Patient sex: M
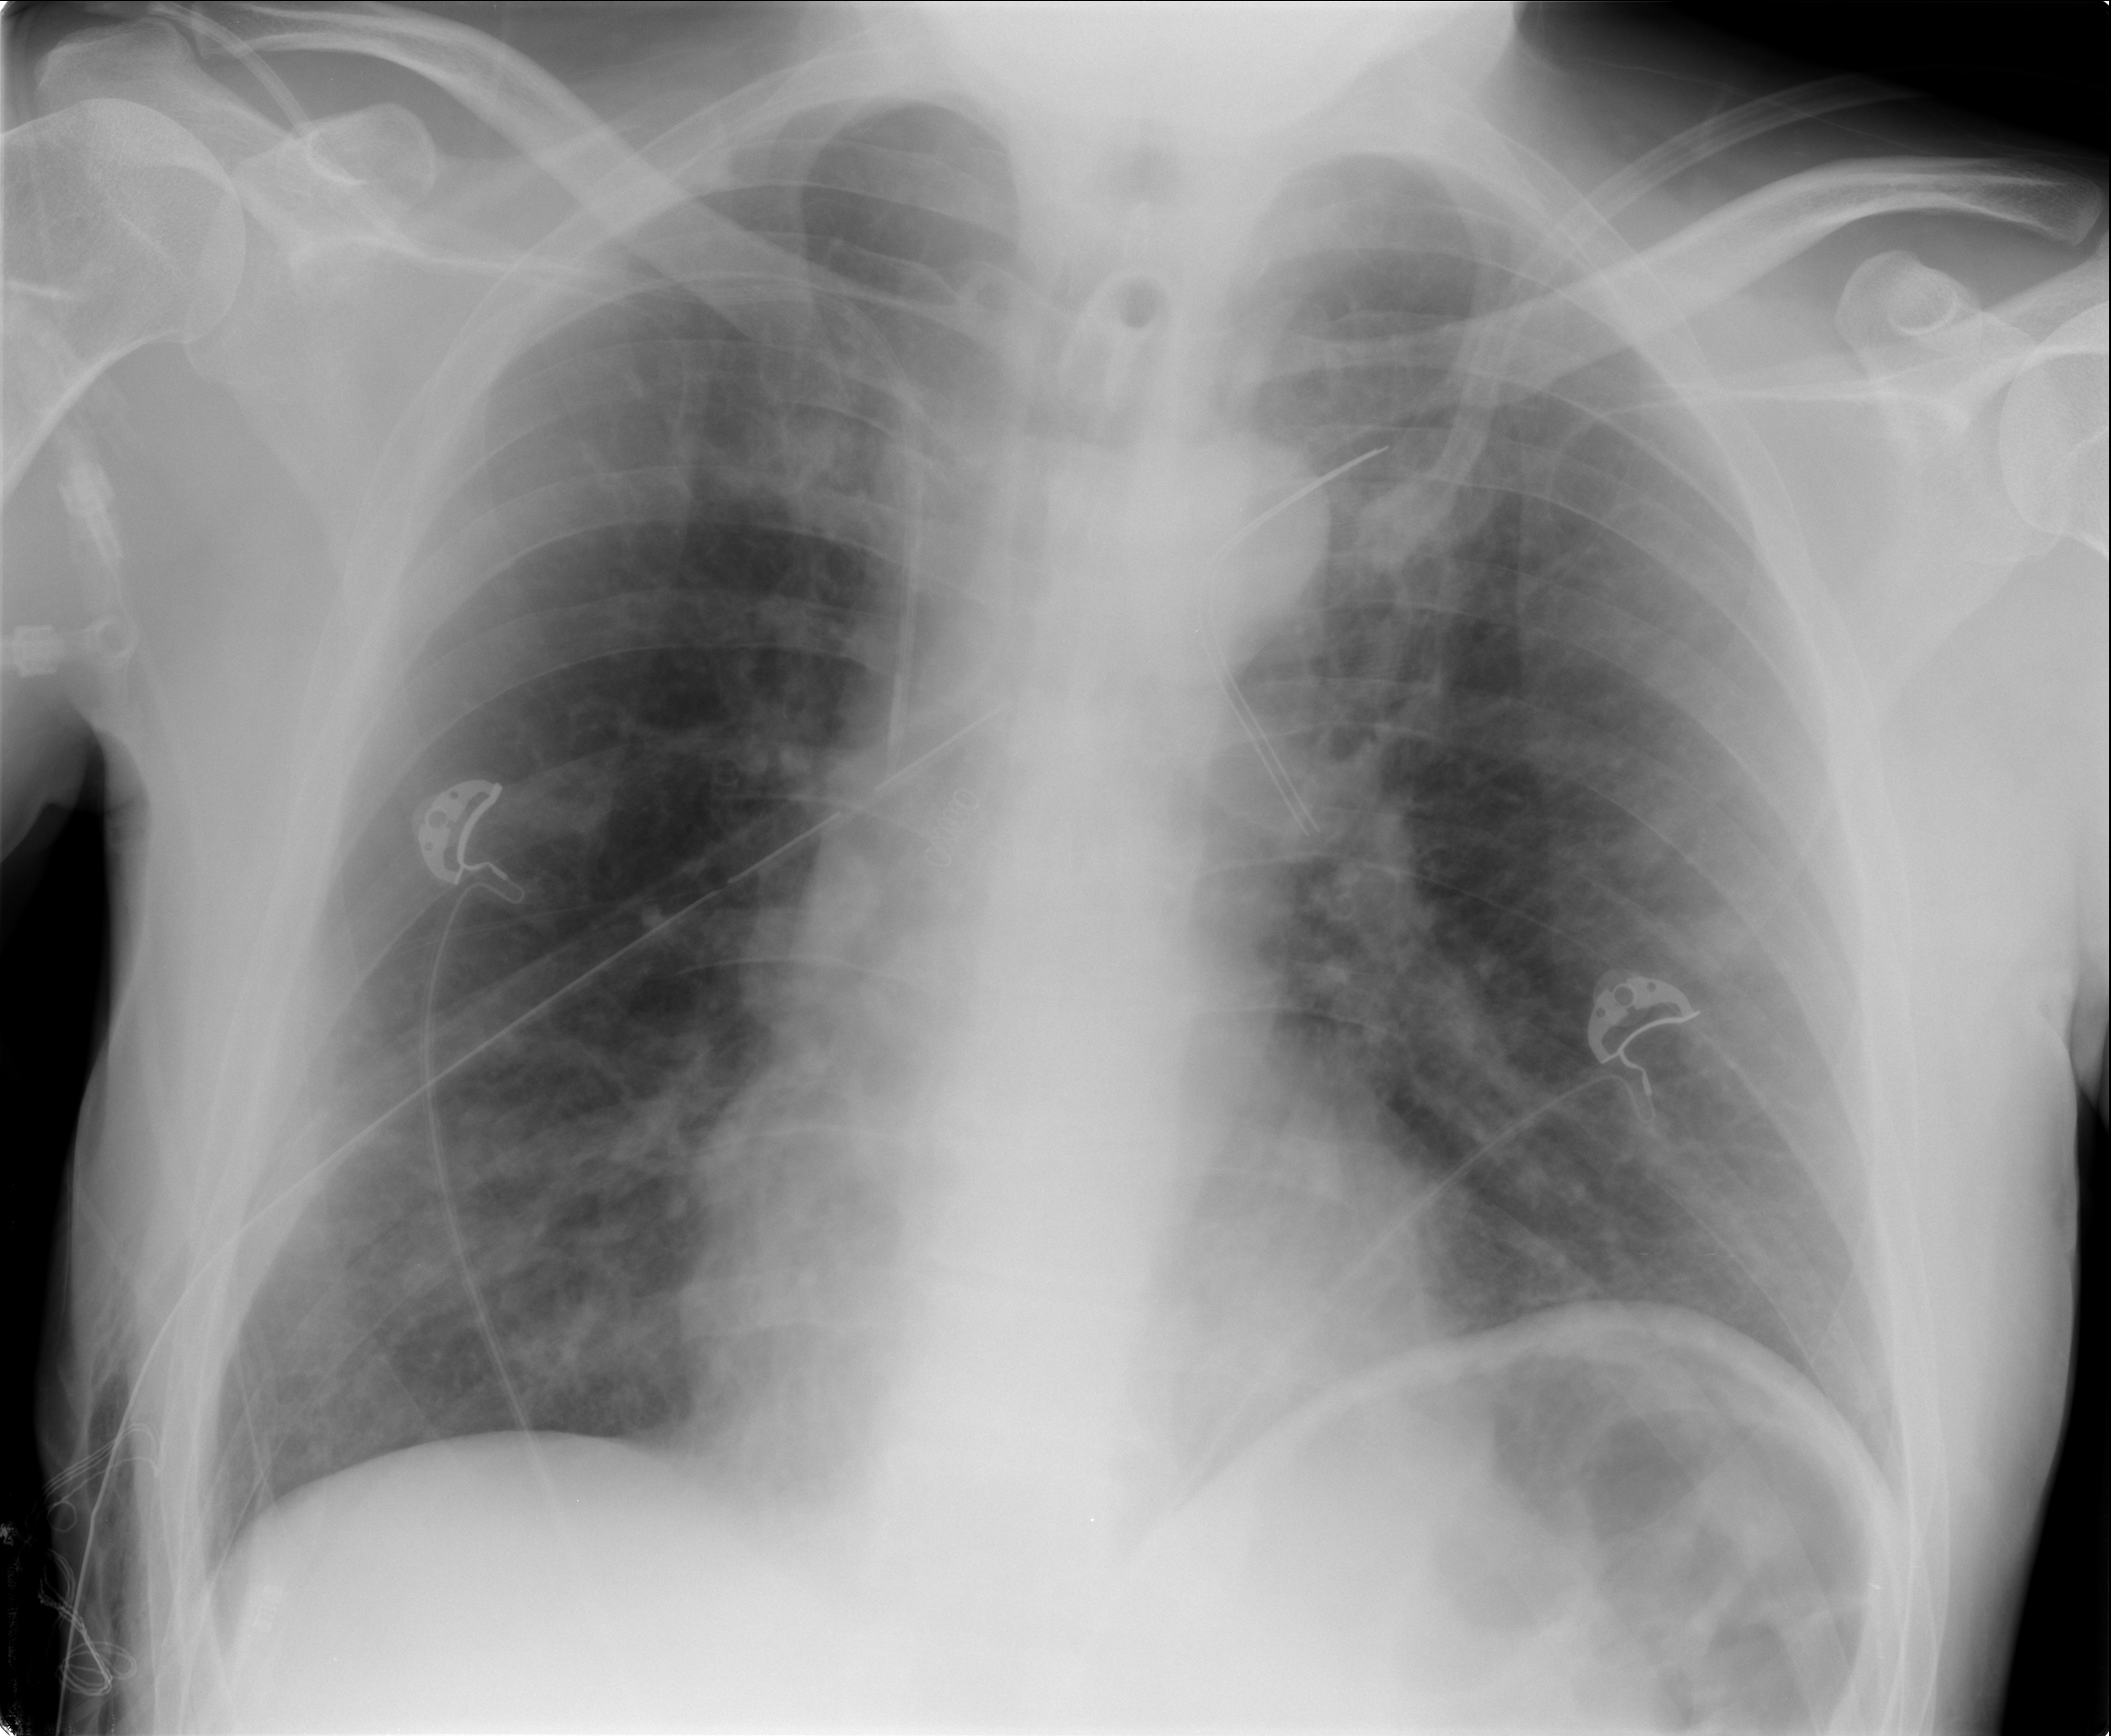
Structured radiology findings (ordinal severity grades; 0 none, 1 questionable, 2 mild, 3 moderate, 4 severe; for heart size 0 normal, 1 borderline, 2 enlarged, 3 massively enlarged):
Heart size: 0
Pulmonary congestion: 2
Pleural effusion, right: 0
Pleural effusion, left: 0
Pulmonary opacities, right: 0
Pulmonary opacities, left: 0
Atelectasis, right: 2
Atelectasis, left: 2